Question: I'm using Netbeans, and trying to get a program "Rational" to run, so that I can see what needs to be fixed. However, when I try to run it, I get the error "Rational.Main class wasn't found in Rational project". I've tried renaming several aspects of the program to make it see the main class (it is there, I assure you), but it still gives this error. I've seen it before, but this is the only time it hasn't seemed to fix itself in time.
Edit: This is more problematic than I thought, here's the updated code. Yes, it's very wrong.
'''
package Rational;
public class Rational {
int x, y;
public Rational () {
this.x = 0;
this.y = 0;
}
public static void printRational (Rational x) {
System.out.println (x);
}
public Rational (int x, int y) {
this.x = x;
this.y = y;
}
public static void negate (int x) {
x = -x;
System.out.println (x);
}
public static void invert (int x, int y) {
int g = x;
x = y;
y = g;
System.out.print (x);
System.out.print ("/");
System.out.println (y);
}
public static void toDouble (int x, int y) {
double f = x/y;
System.out.println (f);
}
public static int GCD(int a, int b)
{
if (b==0) return a;
return GCD(b,a%b);
}
public static void reduce (int x, int y) {
x = x/(GCD (x,y));
y = y/(GCD (x,y));
System.out.print (x);
System.out.print ("/");
System.out.println (y);
}
public static void add (int x, int y) {
double z = x+y;
System.out.println (z);
}
public static void main(String args[]) {
Rational g = new Rational ();{
g.x = 1;
g.y = 2;
System.out.println ("vgds");
//Rational.printRational (g);
}
}
}
'''
Updated screenshot:

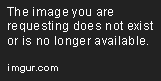
Answer: Your class name is Rational but your file name is Main.java
For any public class in java the filename and the class name should be same and also,
a file can contain only one public class.